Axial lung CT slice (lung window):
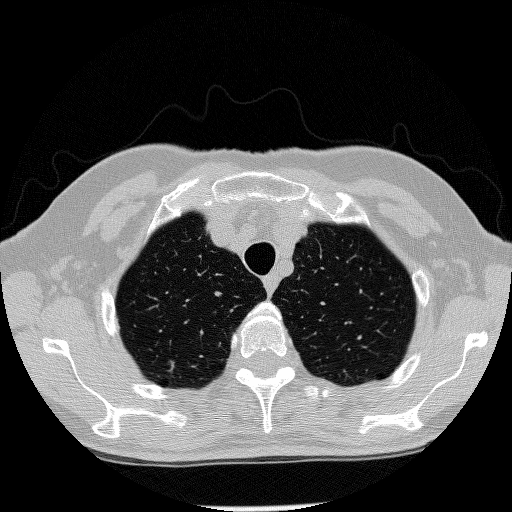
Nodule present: no